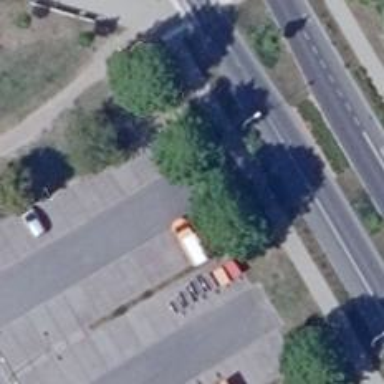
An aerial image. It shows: Asphalt parking aisle designated as service road.